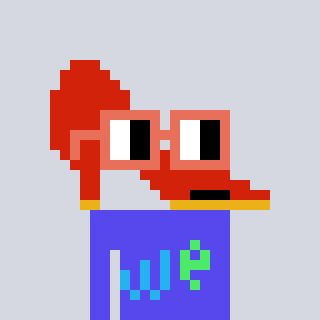
a pixel art character with square orange glasses, a highheel-shaped head and a computerblue-colored body on a cool background